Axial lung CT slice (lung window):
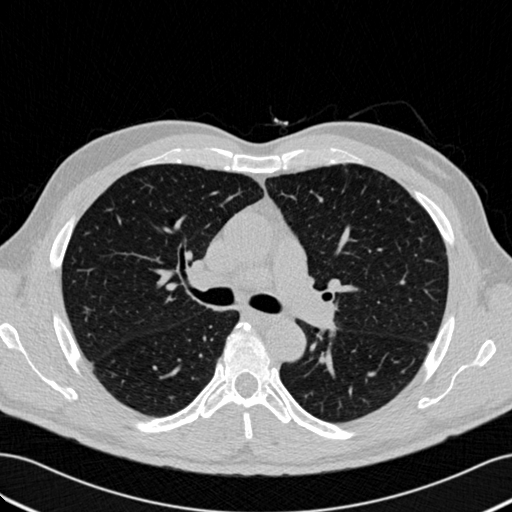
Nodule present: no